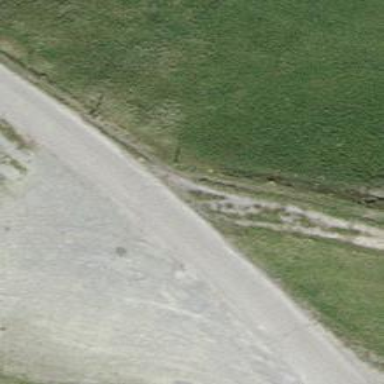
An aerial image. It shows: Residential road with grade 1 tracktype.